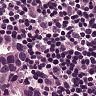
Metastatic tissue present: yes